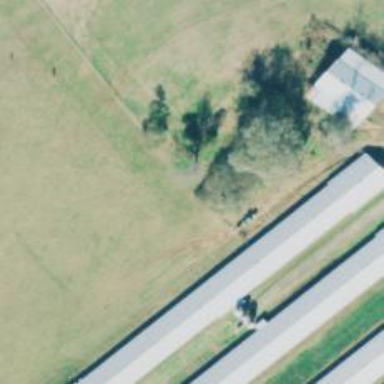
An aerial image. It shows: Poultry house.